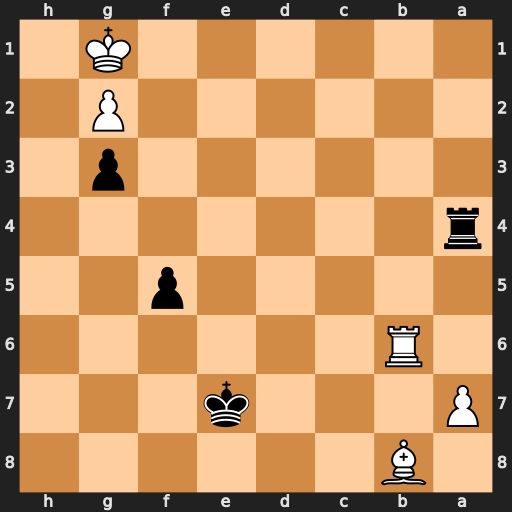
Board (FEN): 1B6/P3k3/1R6/5p2/r7/6p1/6P1/6K1
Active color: b
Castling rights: -
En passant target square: -
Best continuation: Ra1+ Rb1 Rxb1#